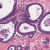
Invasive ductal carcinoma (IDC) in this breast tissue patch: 0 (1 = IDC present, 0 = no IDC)